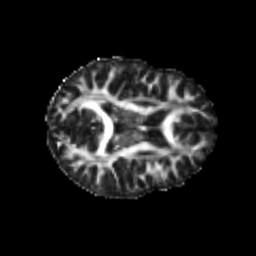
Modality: FA
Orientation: axial
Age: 23
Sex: female
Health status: healthy
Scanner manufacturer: philips
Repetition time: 7.386 s
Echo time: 0.08599 s